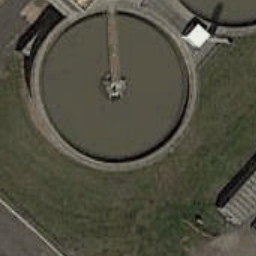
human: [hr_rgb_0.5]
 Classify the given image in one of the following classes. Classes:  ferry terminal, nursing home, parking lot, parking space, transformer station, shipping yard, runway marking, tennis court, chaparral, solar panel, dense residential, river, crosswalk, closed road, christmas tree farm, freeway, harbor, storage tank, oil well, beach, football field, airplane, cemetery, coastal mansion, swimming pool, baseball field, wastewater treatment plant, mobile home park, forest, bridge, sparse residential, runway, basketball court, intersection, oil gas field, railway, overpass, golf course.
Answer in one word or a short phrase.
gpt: wastewater treatment plant